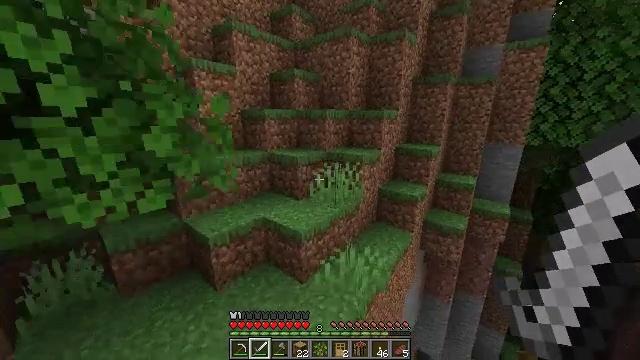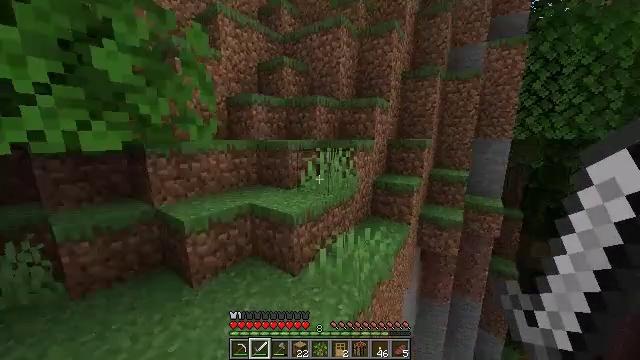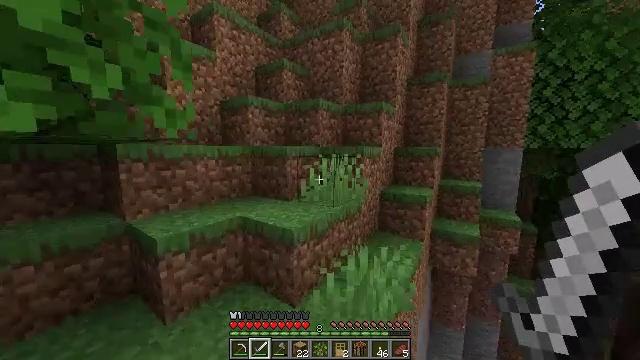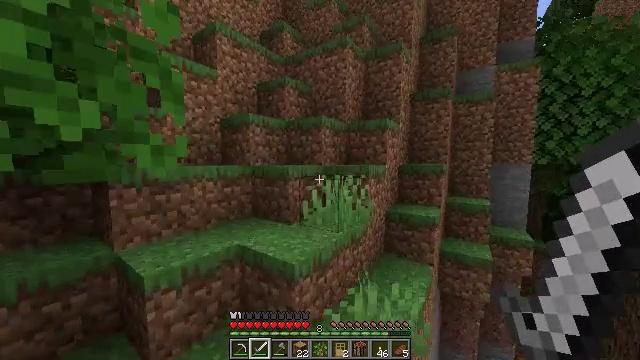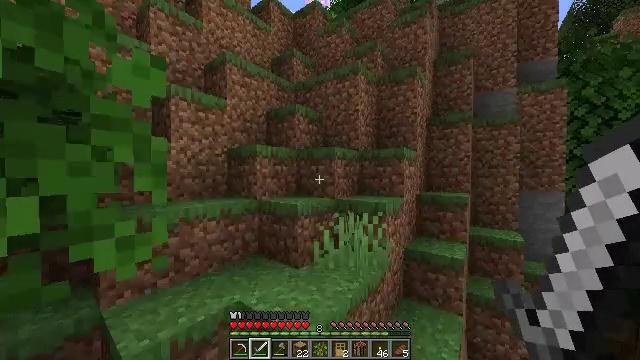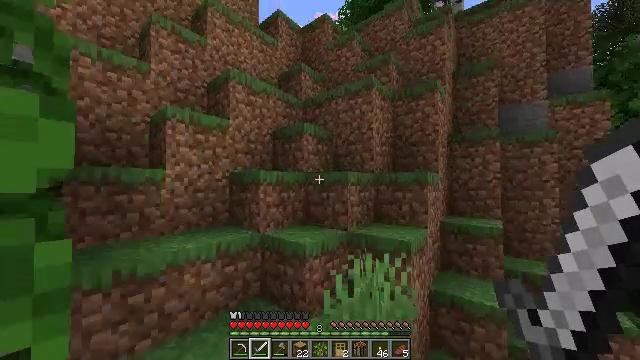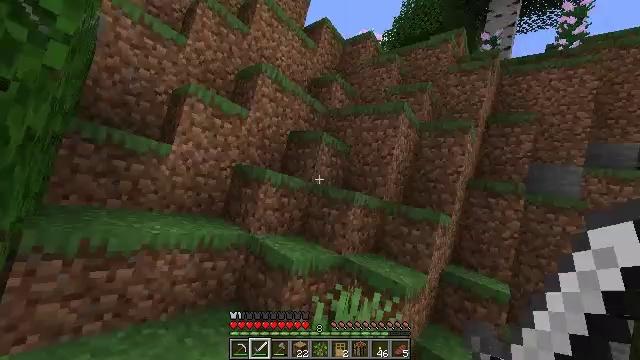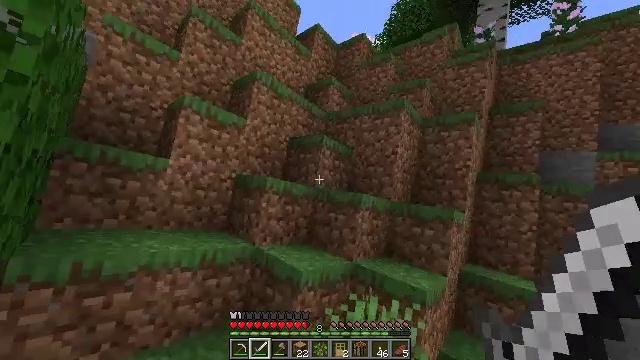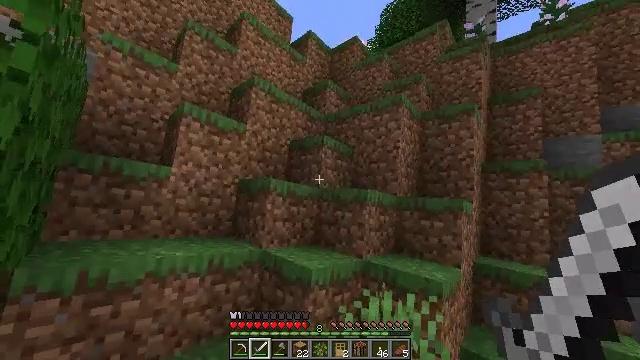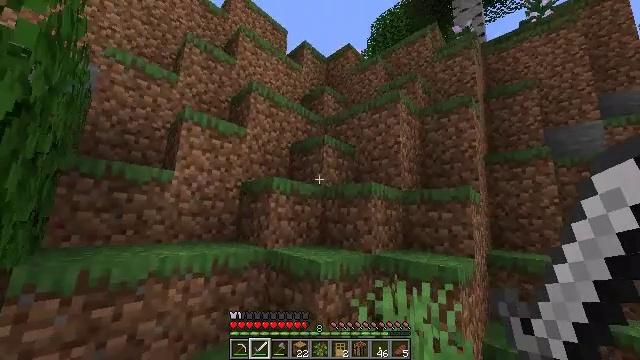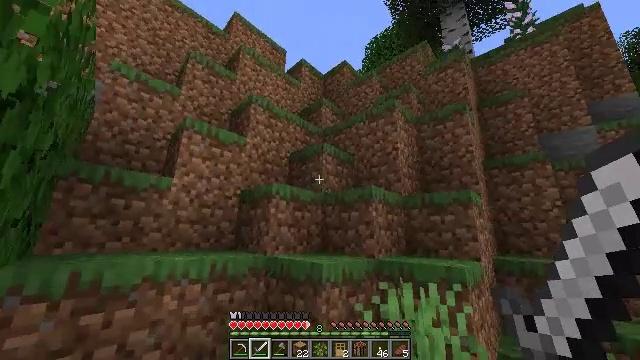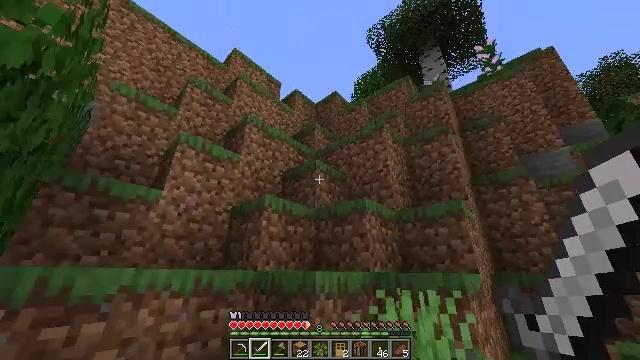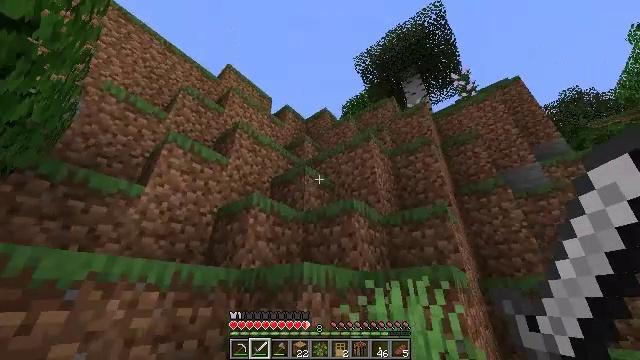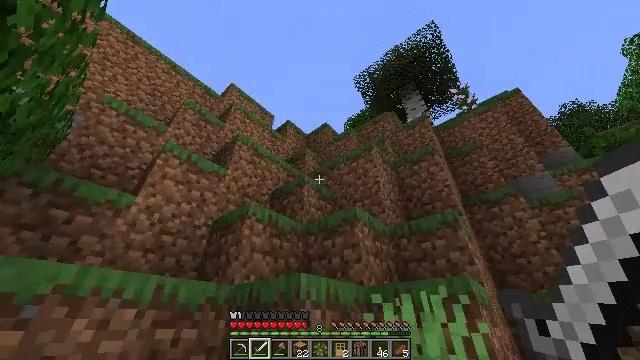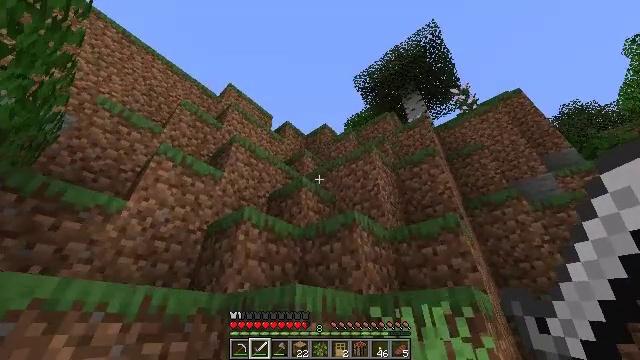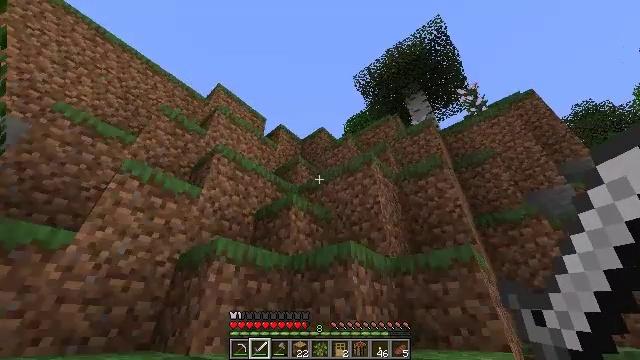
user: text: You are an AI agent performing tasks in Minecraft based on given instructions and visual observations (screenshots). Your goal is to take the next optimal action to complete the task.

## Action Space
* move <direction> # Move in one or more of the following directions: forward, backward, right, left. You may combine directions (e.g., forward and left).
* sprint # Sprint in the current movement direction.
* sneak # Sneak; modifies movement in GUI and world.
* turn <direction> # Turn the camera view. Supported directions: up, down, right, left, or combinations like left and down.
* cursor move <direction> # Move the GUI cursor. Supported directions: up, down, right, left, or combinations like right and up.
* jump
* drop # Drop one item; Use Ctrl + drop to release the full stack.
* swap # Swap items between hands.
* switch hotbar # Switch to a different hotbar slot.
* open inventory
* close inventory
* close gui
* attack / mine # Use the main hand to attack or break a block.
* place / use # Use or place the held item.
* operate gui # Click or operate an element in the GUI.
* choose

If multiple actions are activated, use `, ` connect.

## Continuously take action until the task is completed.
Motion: motion action
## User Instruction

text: Break oak leaves from the trees.
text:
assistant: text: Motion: move forward, sprint, turn right and up, jump
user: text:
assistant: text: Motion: move forward, sprint, turn up, jump
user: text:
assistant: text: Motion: move forward, sprint, turn up, jump
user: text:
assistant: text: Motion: move forward, sprint, turn left and up, jump
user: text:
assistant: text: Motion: move forward, sprint, turn left and up, jump
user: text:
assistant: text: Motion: move forward, sprint, turn left and up, jump
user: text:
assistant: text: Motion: move forward, sprint, turn left and up, jump
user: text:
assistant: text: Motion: move forward, sprint, turn up, jump
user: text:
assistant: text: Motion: move forward, sprint, turn up, jump
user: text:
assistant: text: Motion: move forward, sprint, turn up, jump
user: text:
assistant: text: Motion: move forward, sprint, turn right and up, jump
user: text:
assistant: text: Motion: move forward, sprint, turn right and up, jump
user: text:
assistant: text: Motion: move forward, sprint, turn left and up
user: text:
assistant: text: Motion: move forward, sprint, jump
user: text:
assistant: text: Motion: move forward, sprint, jump
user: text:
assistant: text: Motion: move forward, sprint, jump
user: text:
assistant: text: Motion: move forward, sprint, jump
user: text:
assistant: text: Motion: move forward, sprint, jump
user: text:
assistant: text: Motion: move forward, sprint
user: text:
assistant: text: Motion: move forward, sprint
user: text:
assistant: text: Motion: move forward, sprint
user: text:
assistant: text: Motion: move forward, sprint
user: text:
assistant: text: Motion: move forward, sprint
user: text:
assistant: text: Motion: move forward, sprint, turn left, jump
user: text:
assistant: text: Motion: move forward, sprint, turn left and down, jump
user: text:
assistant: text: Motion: move forward, sprint, turn left, jump
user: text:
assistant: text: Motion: move forward, sprint, turn left, jump
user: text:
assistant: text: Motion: move forward, sprint, turn left, jump
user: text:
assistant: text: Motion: move forward and move left, sprint, jump
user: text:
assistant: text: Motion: move forward and move left, sprint, turn left, jump